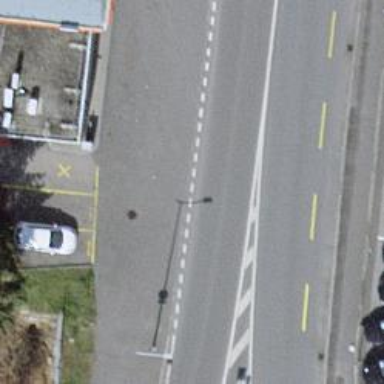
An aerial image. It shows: Unmarked asphalt crossing on cycleway road.